Lunar surface albedo tile
Center latitude: 3.417
Center longitude: -17.357
Resolution (meters per pixel, mean): 197.03
Tile area (km^2): 40684.53
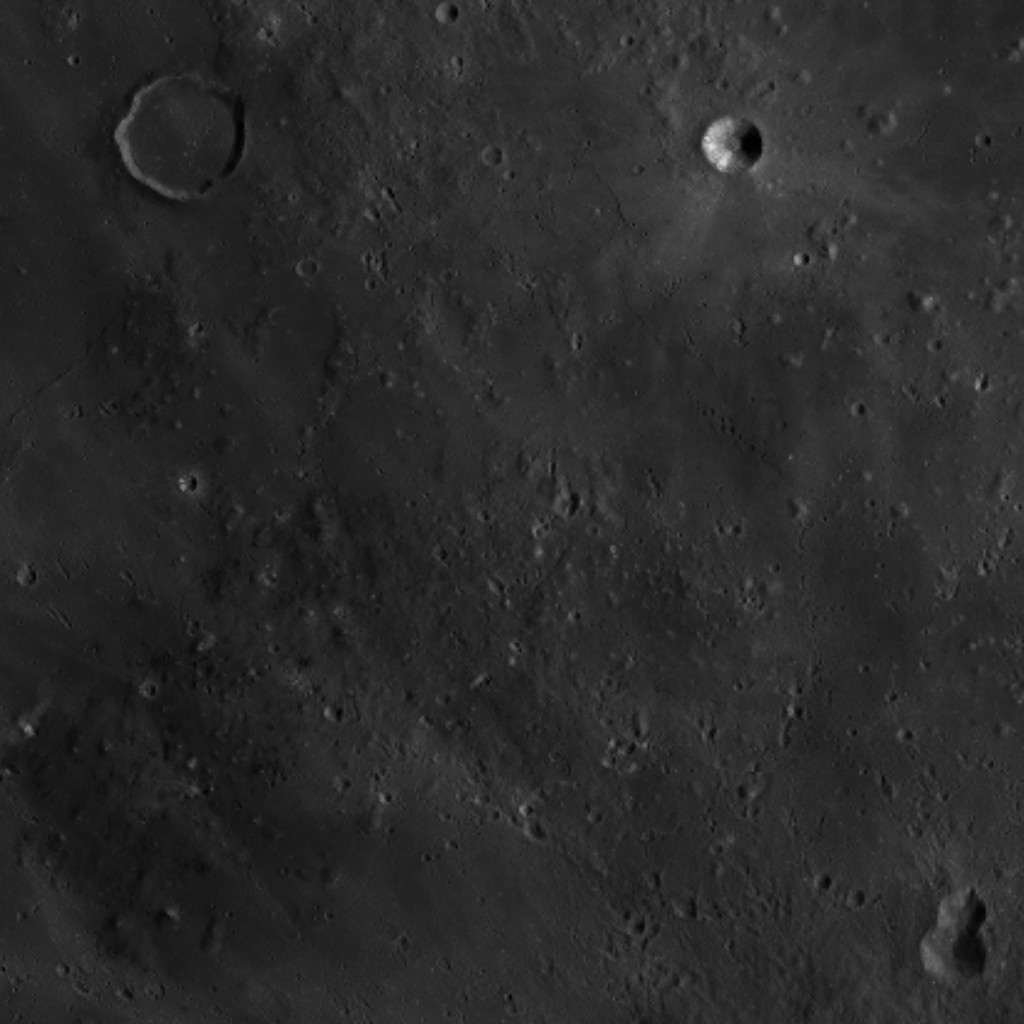